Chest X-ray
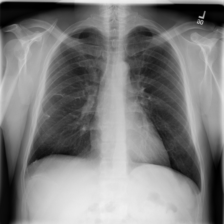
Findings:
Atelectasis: positive
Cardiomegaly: negative
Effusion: negative
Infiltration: negative
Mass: negative
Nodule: negative
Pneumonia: negative
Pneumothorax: negative
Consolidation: negative
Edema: negative
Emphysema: negative
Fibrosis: negative
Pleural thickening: negative
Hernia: negative